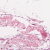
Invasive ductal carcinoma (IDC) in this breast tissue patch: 0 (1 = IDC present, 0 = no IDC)